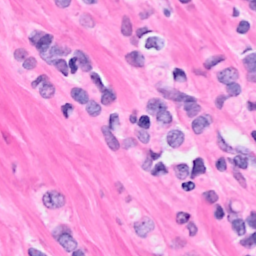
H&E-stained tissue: Breast